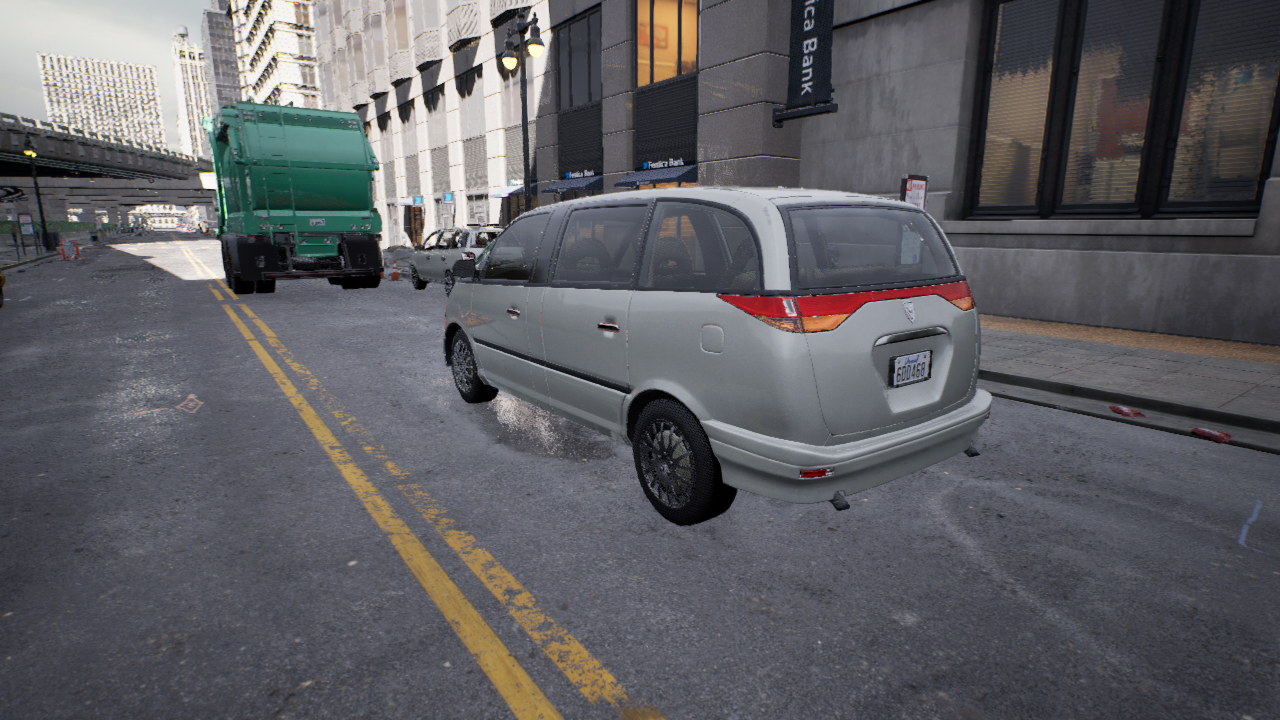
Venue: downtown
Lighting: clear day
Vehicle rig: minivan